Question: The new <URL> have a nice interface for delimiting examples.

'well'
My attempt: <URL>
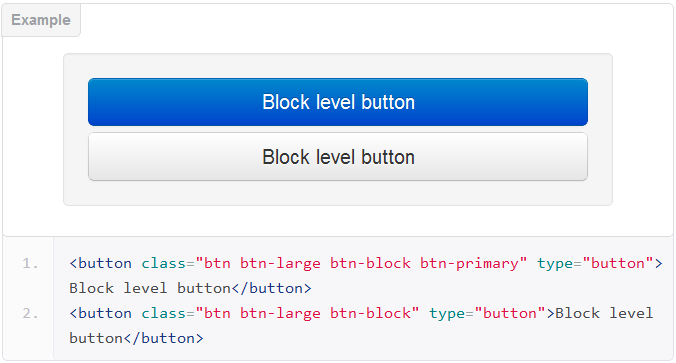
Answer: How about that: <URL>
Apply '.well:before {...}' instead '.corner_text:before {...}'
Apply 'example element' for specific well-block: <URL>